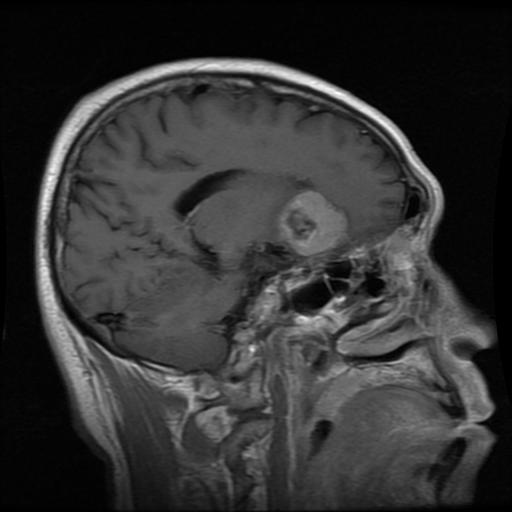
Label: meningioma